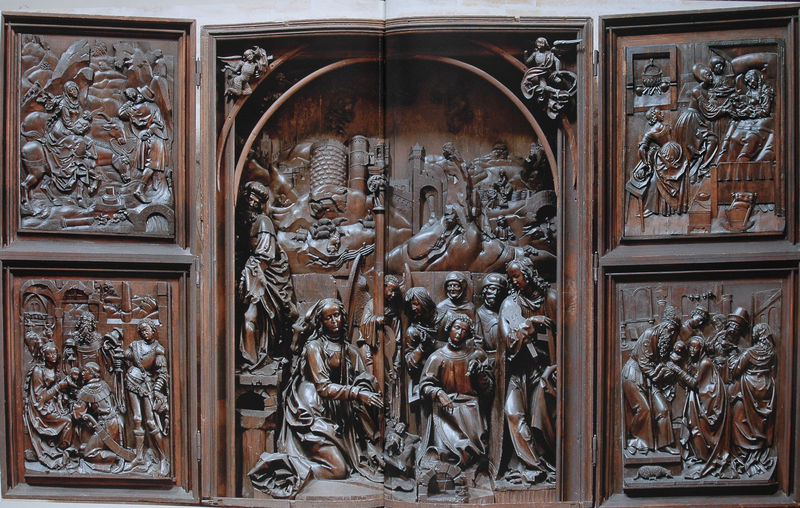
Titel: Hochaltar aus der Karmeliterkirche Maria Himmelfahrt in Nürnberg, Gesamtansicht mit geöffneten Flügeln
Künstler: Veit Stoß
Standort: Bamberg
Institution: Dom
Schlagwörter: berg, dunkel, flügel, meer, wasser, frauen, landschaft, menschen, stadt, braun, holz, hüte, männer, schwarz, haus, schloss, falten, fünf, hände, häuser, kirche, gewänder, kind, gotik, locken, esel, pferd, turm, engel, skulptur, relief, schrank, bogen, türen, baby, markt, figuren, rundbogen, krieg, schlacht, könig, soldaten, tafel, bett, wange, tor, flucht, foto, fotografie, photographie, buch, burg, rechteck, dom, plastisch, kupfer, soldat, gebet, ritter, rüstung, altar, hochaltar, schnitzerei, photo, quadrate, scharniere, gotisch, christus, jesus, kreuzigung, scharnier, christlich, mittelalter, knieen, stoß, heilige, klappe, maria, reliefs, anbetung, jerusalem, ochse, szenen, schrein, lade, geschnitzt, hölzern, joseph, geburt, krippe, ehrung, ochs, relif, brug, retabel, schnitzaltar, schnitzkunst, tafeln, mittig, flügelaltar, geburt christi, mitteltafel, triptychon, triptichon, passion, altartafel, seitentafel, marienleben, mittelschrein, wandelaltar, riemenschneider, polyptichon, darbringung im tempel, tilman, heilige drei könige, tilmann, veit stoß, veit, till, anbetung der könige, bamberg, waschfrauen, geschnitz, heilige 3 könige, krezabnahme, 5 bilder, jesus geburt, schlosws, kassettenbild